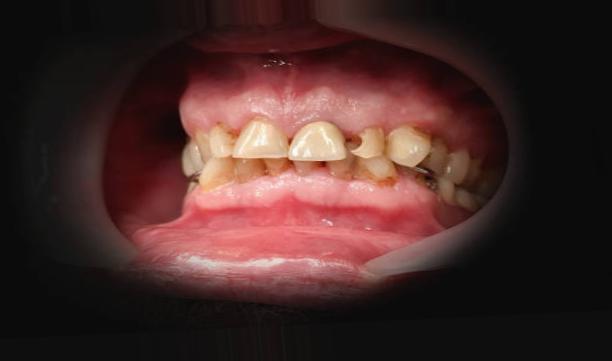
Condition: Caries